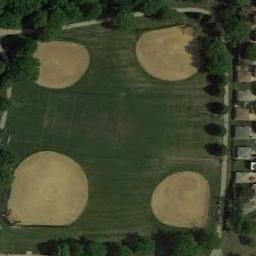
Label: baseball_diamond